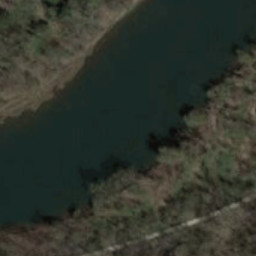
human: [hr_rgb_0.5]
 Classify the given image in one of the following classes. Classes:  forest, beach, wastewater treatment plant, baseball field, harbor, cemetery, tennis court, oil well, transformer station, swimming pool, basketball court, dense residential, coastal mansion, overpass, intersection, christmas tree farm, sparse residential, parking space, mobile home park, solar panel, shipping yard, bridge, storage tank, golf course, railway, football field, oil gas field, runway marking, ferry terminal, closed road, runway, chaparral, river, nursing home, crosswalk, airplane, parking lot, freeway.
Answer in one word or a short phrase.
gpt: river